The image folds the raw vibration samples of a bearing signal into a 2-D grayscale square (signal-to-image encoding). What is the most likely bearing condition (normal, inner_race, outer_race, ball)?
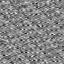
Answer: outer_race